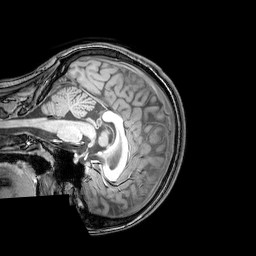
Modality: T1w
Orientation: sagittal
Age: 20
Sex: female
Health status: healthy
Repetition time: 0.081 s
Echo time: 0.037 s